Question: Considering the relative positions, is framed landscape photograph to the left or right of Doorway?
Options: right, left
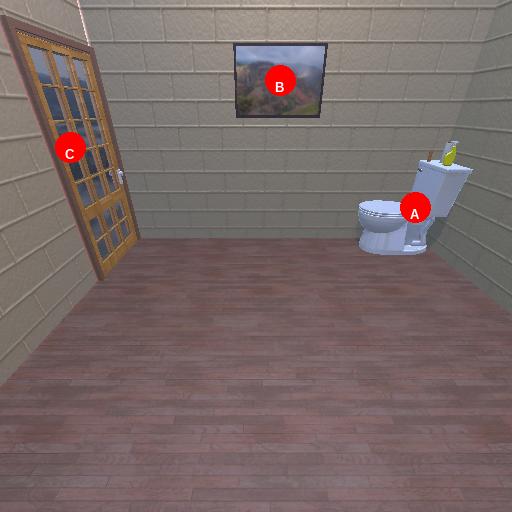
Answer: right